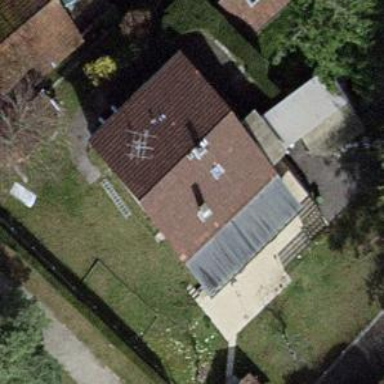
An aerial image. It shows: Garden enclosed by fence.